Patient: sex M, age 64
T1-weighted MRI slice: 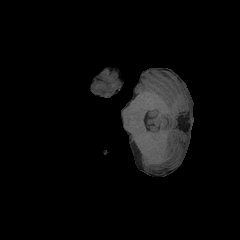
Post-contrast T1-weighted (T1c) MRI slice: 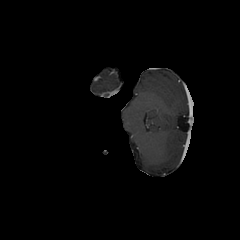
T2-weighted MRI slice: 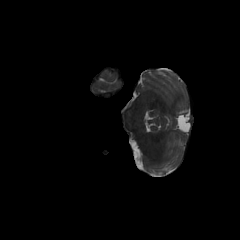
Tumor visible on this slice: no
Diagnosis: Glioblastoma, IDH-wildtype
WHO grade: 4